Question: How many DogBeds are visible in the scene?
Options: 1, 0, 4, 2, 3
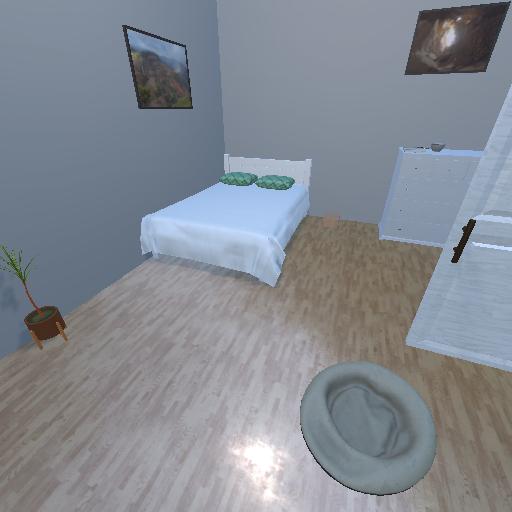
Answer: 1